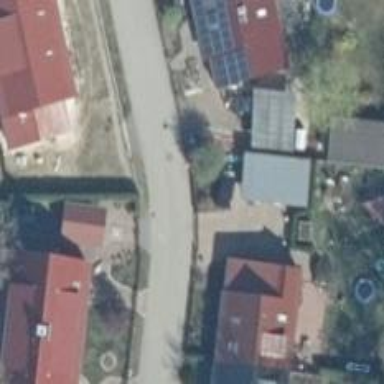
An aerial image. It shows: Residential road.